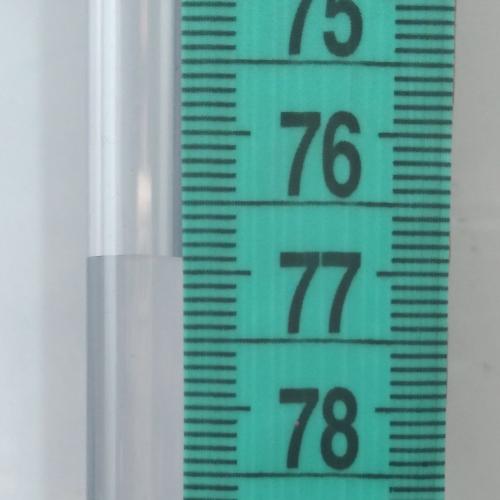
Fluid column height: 76.9 cm